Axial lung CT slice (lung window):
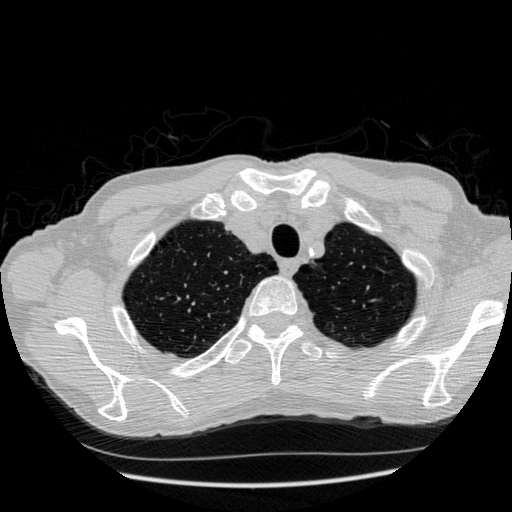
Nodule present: no